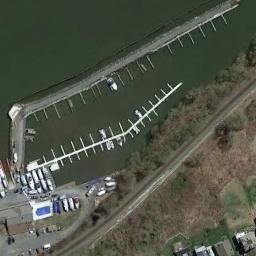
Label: harbor